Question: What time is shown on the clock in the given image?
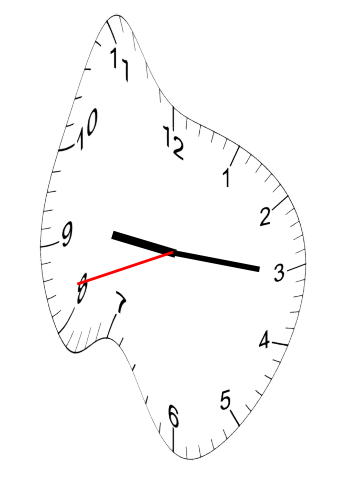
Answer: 09:15:42